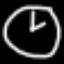
Label: clock